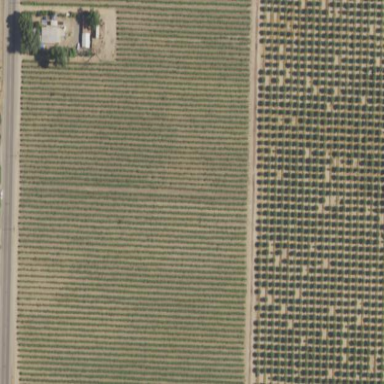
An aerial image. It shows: Beautiful vineyard in the countryside.